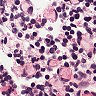
Metastatic tissue present: no